高三 · 解析几何
如图, 斜率为 $\frac{4}{3}$ 的直线 $l$ 经过抛物线 $y^{2}=2 p x$ 的焦点 $F(1,0)$, 且与抛物线相交于 $A, B$两点,

(1)求该抛物线的标准方程;

(2)求线段 $A B$ 的长.
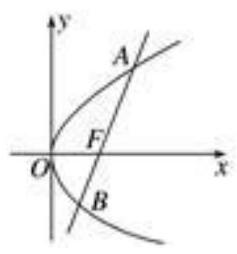
解析: （1）因为焦点 $\mathrm{F}(1,0)$, 所以 $\frac{\mathrm{p}}{2}=1,2 \mathrm{p}=4$,故抛物线方程为 $\mathrm{y}^{2}=4 \mathrm{x}$;(2) 设直线与抛物线的交点 $A\left(x_{1}, y_{1}ight), B\left(x_{2}, y_{2}ight)$, 直线 1 的方程为 $y=\frac{4}{3}(x-1)$, 代入 $y^{2}=4 x$ 得: $4 x^{2}-$ $17 \mathrm{x}+4=0, \mathrm{x}_{1}+\mathrm{x}_{2}=\frac{17}{4}, \mathrm{x}_{1} \mathrm{x}_{2}=1$, 所以 $|\mathrm{AB}|=\sqrt{1+\left(\frac{4}{3}ight)^{2}} \sqrt{\left(\frac{17}{4}ight)^{2}-4}=\frac{25}{4}$.